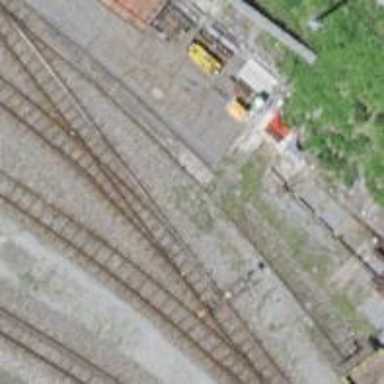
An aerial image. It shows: Narrow-gauge railway in service yard.